Field crop: tomato
Growth stage: 1
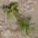
Species: portulaca